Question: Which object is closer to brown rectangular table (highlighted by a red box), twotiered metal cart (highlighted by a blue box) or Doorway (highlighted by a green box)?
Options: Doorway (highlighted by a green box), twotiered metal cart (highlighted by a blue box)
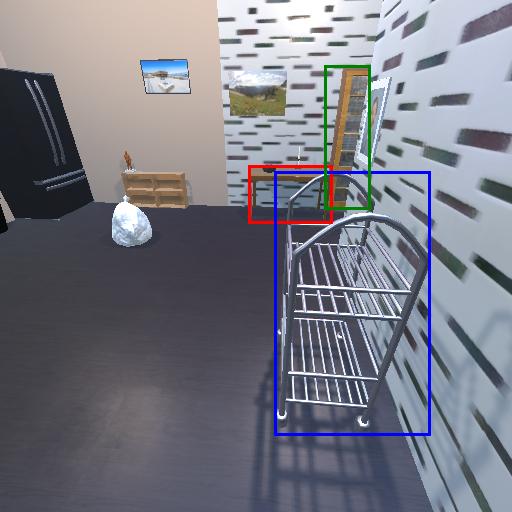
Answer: Doorway (highlighted by a green box)